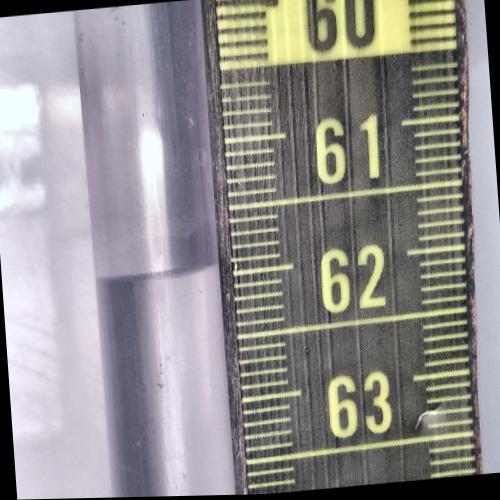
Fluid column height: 61.9 cm